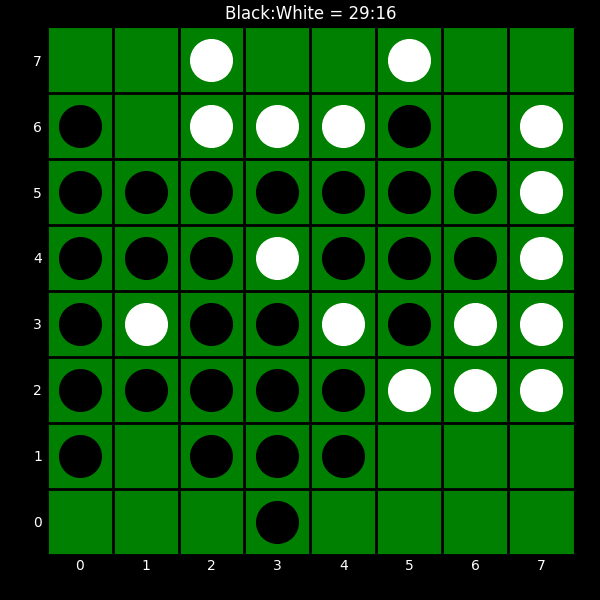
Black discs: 29
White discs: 16